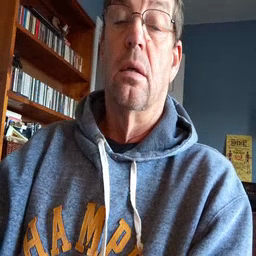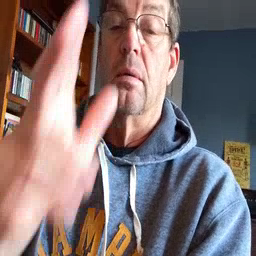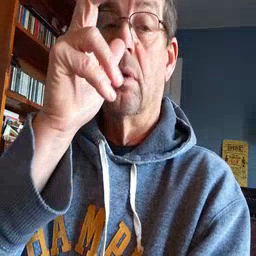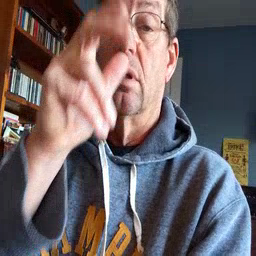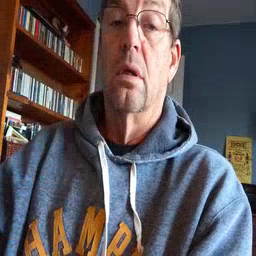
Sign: bug